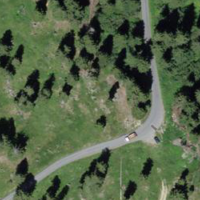
EUNIS habitat code: 43
Species observed at this site:
Phyllopertha horticola
Petasites albus